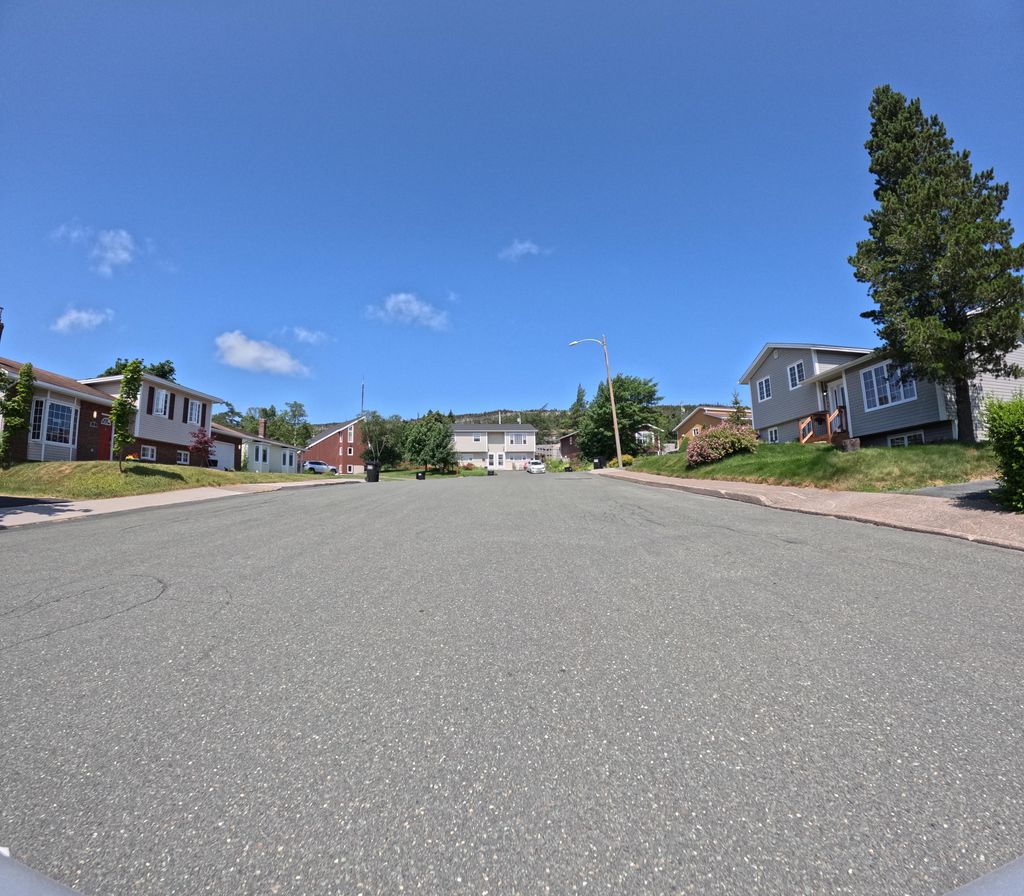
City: st_johns